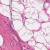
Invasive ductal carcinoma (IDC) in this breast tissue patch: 0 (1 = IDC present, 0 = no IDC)